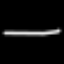
Label: line